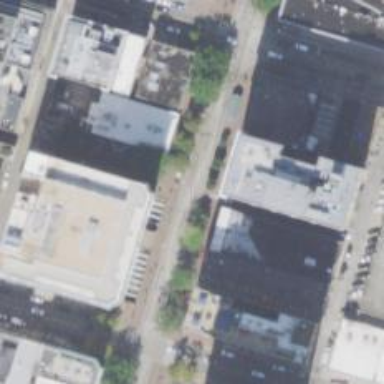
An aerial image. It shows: Alley classified as service road.